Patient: sex M, age 75
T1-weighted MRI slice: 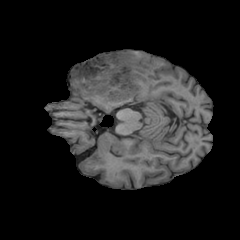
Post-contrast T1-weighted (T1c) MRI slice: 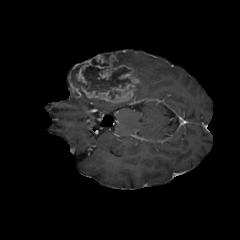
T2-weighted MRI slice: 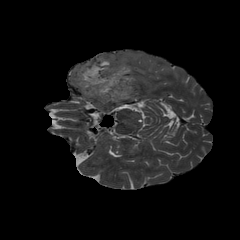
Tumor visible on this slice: yes
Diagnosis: Glioblastoma, IDH-wildtype
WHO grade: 4